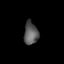
Tissue: lung
Cell type: Epithelial cells
Senescence score: 0.5703
Nuclear area (px): 319
Mean DAPI intensity: 88.928